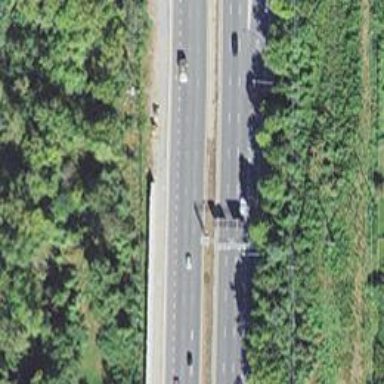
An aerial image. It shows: Motorway junction.